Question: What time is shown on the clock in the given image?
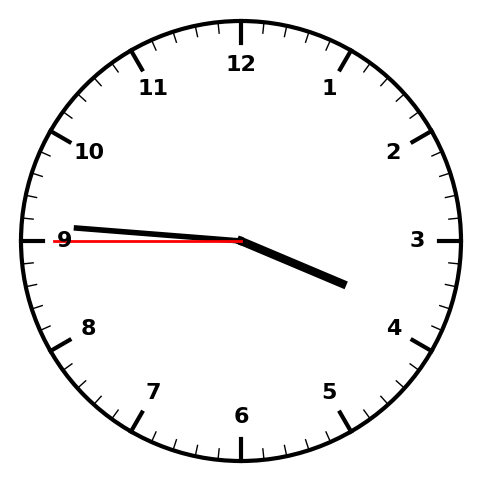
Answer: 03:45:45